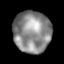
Tissue: lung
Cell type: Epithelial cells
Senescence score: 0.1806
Nuclear area (px): 1521
Mean DAPI intensity: 138.496